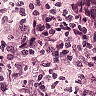
Metastatic tissue present: yes